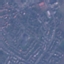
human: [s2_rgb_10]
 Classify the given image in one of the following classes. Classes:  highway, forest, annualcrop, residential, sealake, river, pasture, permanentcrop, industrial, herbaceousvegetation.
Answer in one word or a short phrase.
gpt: Residential